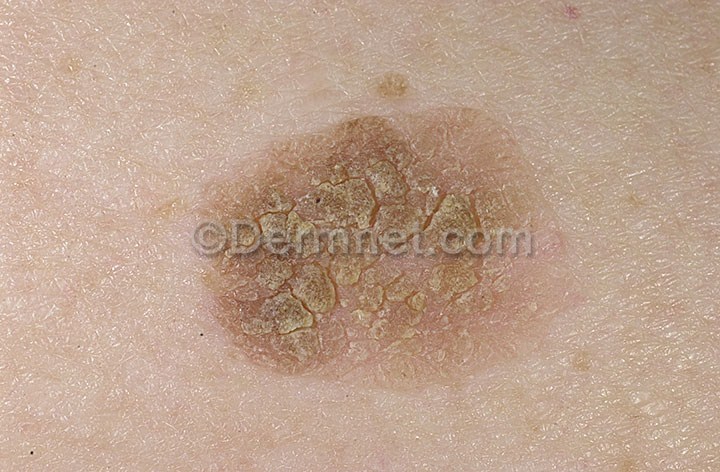
Disease: Seborrheic Keratoses and other Benign Tumors